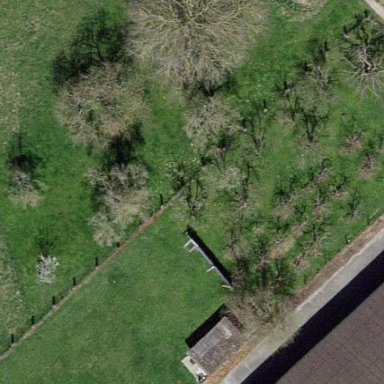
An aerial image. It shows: Orchard.